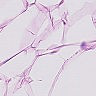
Metastatic tissue present: no